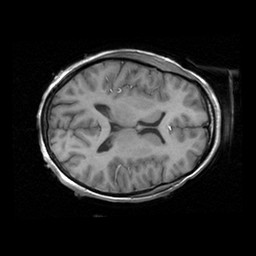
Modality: T1w
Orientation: axial
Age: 25
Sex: female